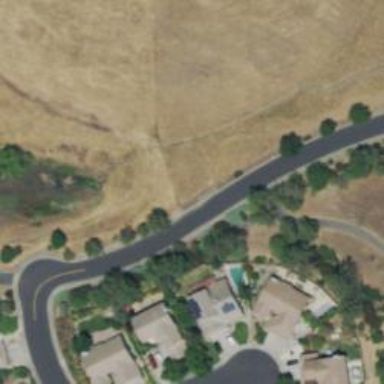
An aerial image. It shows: Residential road with sidewalk on the left.